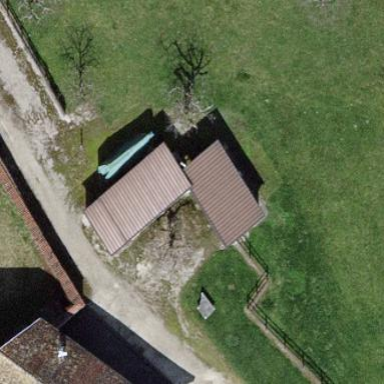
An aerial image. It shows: View of roof of building.